Question: EDIT:
Ok so I'm updating this question, to show what I've built as I've still not been able to fix this issue. Here is an image of what I've got. So as you can see,

When the user enters a value, the calculation (they are just percentage and total calculations are done "onkeyup". As you can see because of this they return "NaN". Is there a way for me to stop the field displaying a NaN and then subsequently only showing the total values?
I have thought about this and I could just get all the fields to calculate as soon as something is input into the final field? What do you think. Apologies to all those that had perviously answered my question, I am still trying to figure out the best approach, I'm just not as good with JavaScript as I am with HTML/CSS!!
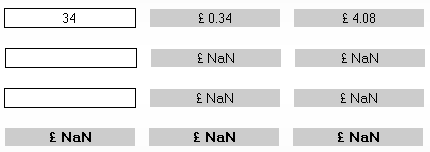
Answer: You should try writing a checkNumber function that takes the entered value as its argument (rather than referring directly to each field inside the function). Something like this:
'''
var checkNumber = function (testval) {
if ( isNaN(testval) ) {
alert('Bad!');
// clean up field? highlight in red? etc.
} else {
// call your calculation function
}
}
'''
Then bind that function to the 'keyup' event of each form field. There are a number of ways to do this. Look into <URL>.
Note that if you do bind the function to the event, you won't have to explicitly pass in the value argument. You should be able to work with a field's value within the function via 'this.value'. So you'd have something like this:
'''
var checkNumber = function () {
if ( isNaN( this.value ) ) {
alert('Bad!');
// clean up field? highlight in red? etc.
} else {
// call your calculation function
}
}
'''
And then (with a naive binding approach by ID):
'''
document.getElementById('id_of_a_field').addEventListener('keyup', checkNumber, true);
'''